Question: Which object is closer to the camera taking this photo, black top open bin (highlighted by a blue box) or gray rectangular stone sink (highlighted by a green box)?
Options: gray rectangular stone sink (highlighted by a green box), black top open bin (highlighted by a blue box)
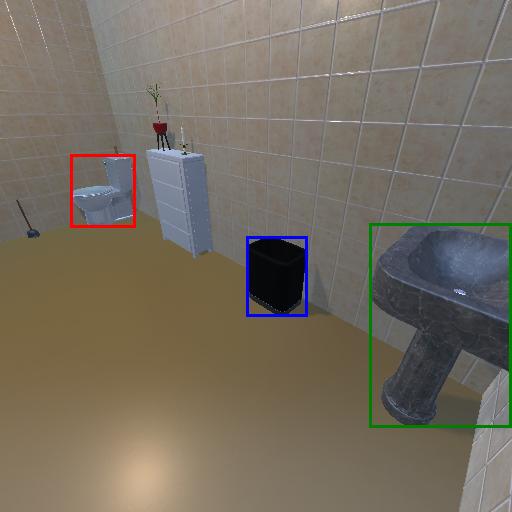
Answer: gray rectangular stone sink (highlighted by a green box)